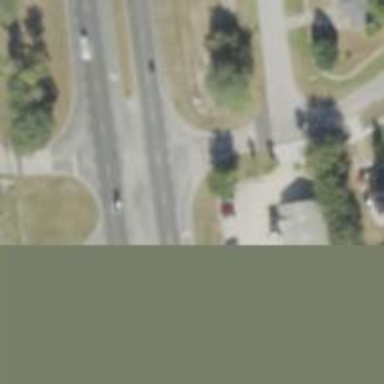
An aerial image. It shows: Asphalt road classified as primary highway.